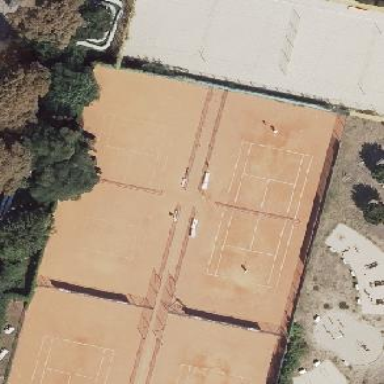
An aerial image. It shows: Clay tennis court pitch.